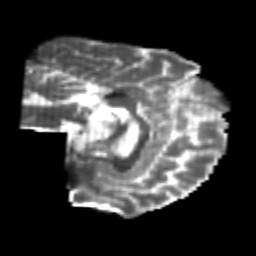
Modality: T2w
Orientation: sagittal
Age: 25
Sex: male
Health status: healthy
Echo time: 0.074 s